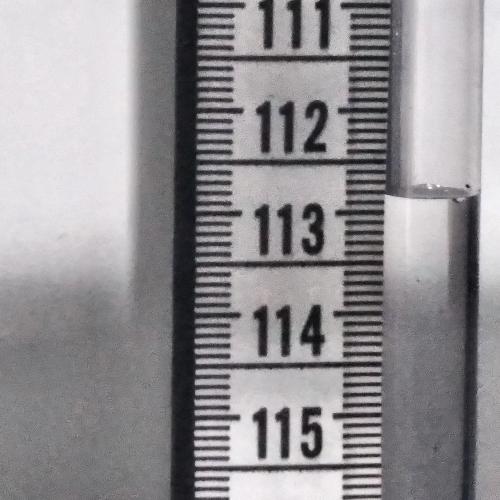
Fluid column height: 112.8 cm